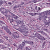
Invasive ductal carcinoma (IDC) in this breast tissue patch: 1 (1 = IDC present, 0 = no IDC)